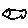
Label: fish